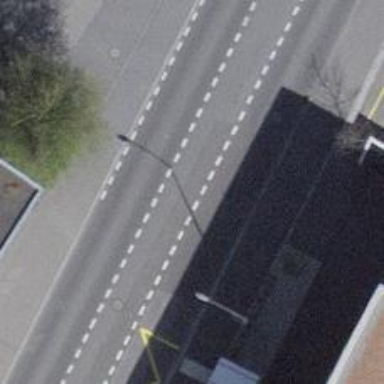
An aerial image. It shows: Bus stop equipped with public transport stop position.